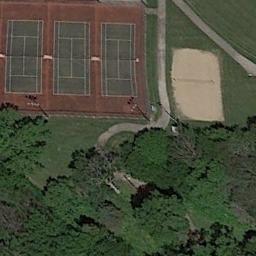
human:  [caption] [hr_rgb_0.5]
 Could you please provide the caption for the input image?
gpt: Tennis court on the lawn next to the woods .

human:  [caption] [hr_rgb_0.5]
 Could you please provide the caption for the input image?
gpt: Many trees are around the tennis courts .

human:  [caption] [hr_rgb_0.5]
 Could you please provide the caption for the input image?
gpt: There is a long red and green tennis court in the picture .

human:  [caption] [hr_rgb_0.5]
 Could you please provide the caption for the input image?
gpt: The tennis court is on the grass next to some trees and roads .

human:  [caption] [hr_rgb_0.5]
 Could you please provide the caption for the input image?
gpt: There are some green trees beside the tennis courts .